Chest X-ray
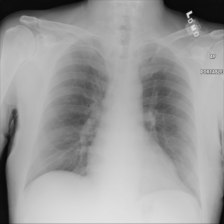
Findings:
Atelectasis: negative
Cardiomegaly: negative
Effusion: negative
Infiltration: negative
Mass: negative
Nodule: negative
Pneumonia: negative
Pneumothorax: negative
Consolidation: negative
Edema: negative
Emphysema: negative
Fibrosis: negative
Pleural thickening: negative
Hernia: negative